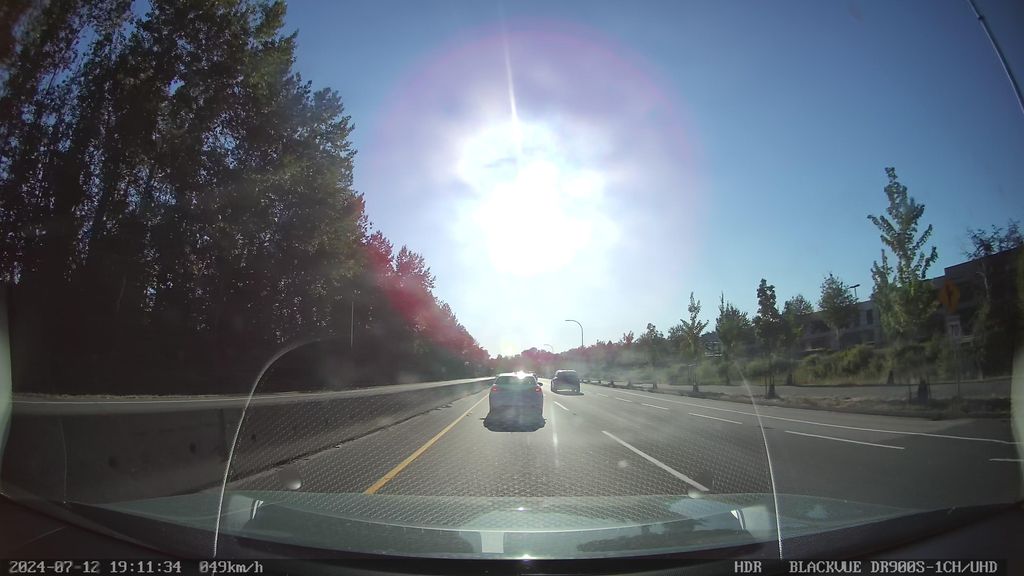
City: vancouver